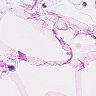
Metastatic tissue present: no